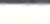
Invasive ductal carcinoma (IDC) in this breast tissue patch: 0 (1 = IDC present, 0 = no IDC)